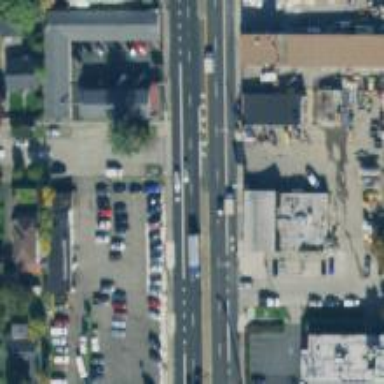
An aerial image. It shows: Primary road with asphalt surface. There is separate sidewalk.